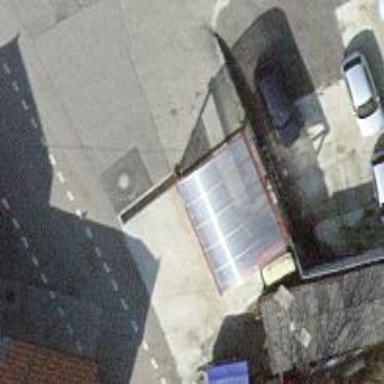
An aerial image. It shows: Car wash facility.